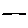
Label: line